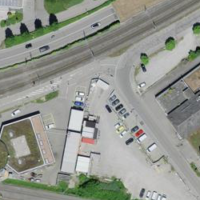
EUNIS habitat code: 54
Species observed at this site:
Phoenicurus ochruros